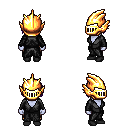
a pixel art fantasy rpg character, female body template, dark elf, purple skin, gray robe, gold greaves, blue bangs hairstyle, gold helm, black shoes, four views (front, back, left, right), 2x2 character sprite sheet, small pixel art, hard edges, no anti-aliasing